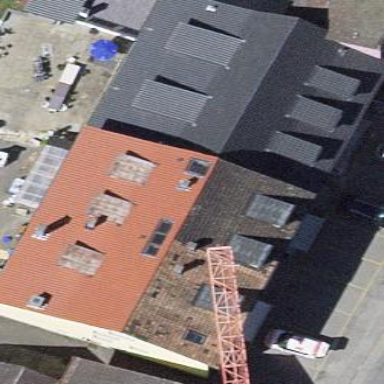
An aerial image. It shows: Building with gabled roof.